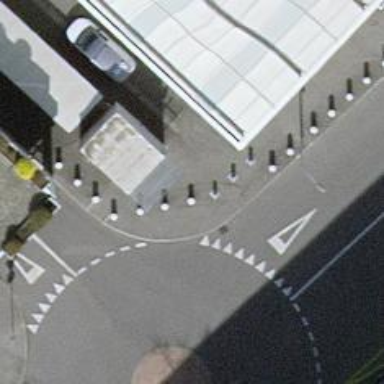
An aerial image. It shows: Rising bollard barrier.